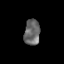
Tissue: skin
Cell type: Epithelial cells
Senescence score: 0.2483
Nuclear area (px): 396
Mean DAPI intensity: 105.525